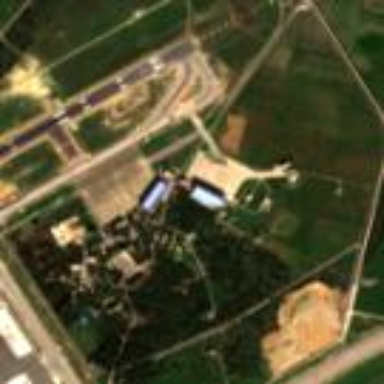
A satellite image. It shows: Military airfield located within aerodrome.